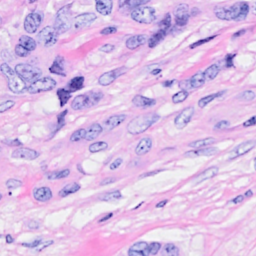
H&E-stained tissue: Breast